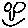
Label: smiley face